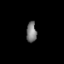
Tissue: skin
Cell type: Epithelial cells
Senescence score: 0.279
Nuclear area (px): 209
Mean DAPI intensity: 120.742